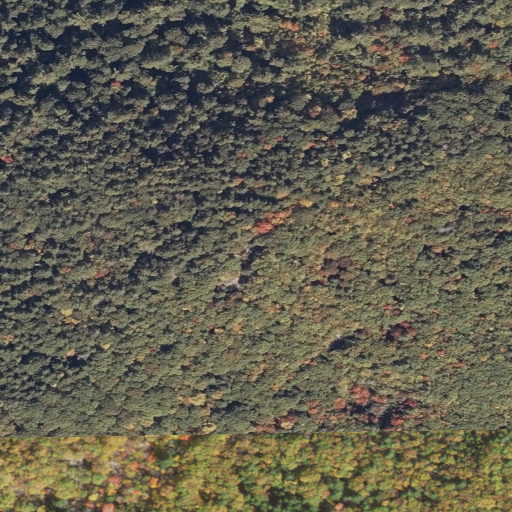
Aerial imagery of mountain in Maine named Wiggin Mountain containing evergreen forest, deciduous forest, and mixed forest